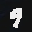
Label: 9